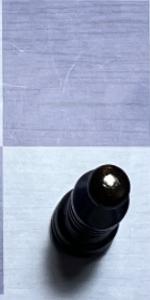
Label: Bishop_Black